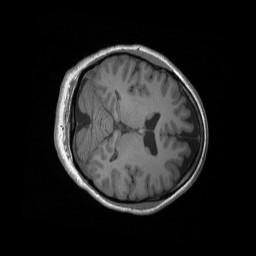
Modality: T1w
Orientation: axial
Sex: female